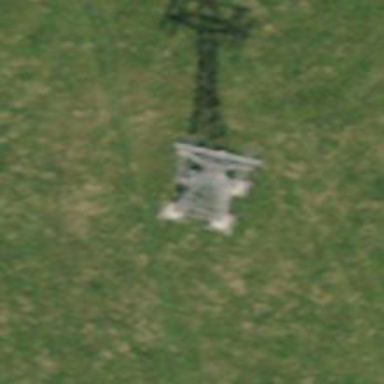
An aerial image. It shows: Pylon used for aerialway.